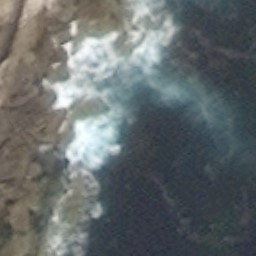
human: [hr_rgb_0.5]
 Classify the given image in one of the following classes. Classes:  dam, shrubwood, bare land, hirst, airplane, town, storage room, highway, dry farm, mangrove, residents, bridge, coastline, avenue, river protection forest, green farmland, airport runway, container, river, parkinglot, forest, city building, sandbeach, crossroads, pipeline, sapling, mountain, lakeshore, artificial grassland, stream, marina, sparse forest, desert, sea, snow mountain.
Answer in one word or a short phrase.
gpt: coastline